Question: I have several sets of data. Each set is a list of numbers which is the distance from 0 that a particle has travelled. Each set is associated with a finite time, so set 1 is the distances at T=0; set 2 is the distances at T=1 and so on. The size of each set is the total number of particles and the size of each set is the same.
I want to plot a concentration vs distance line.
For example, if there are 1000 particles (the size of the sets); at time T=0 then the plot will just be a straight line x=0 because all the particles are at 0 (the set contains 1000 zeroes). So the concentration at x=0 =100% and is 0% at all other distances
At T=1 and T=2 and so on, the distances will increase (generally) so I might have sets that look like this: (just an example)
T1 = (1.1,2.2,3.0,1.2,3.2,2.3,1.4...) etc T2 = (2.9,3.2,2.6,4.5,4.3,1.4,5.8...) etc
it is likely that each number in each set is unique in that set
The aim is to have several plots (I can eventually plot them on one graph) that show the concentration on the y-axis and the distance on the x-axis. I imagine that as T increases T0, T1, T2 then the plot will flatten until the concentration is roughly the same everywhere.
The x-axis (distance) has a fixed maximum which is the same for each plot. So, for example, some sets will have a curve that hits zero on the y-axis (concentration) at a low value for x (distance) but as the time increases, I envisage a nearly flat line where the line does not cross the x-axis (concentration is non-zero everywhere)
I have tried this with a histogram, but it is not really giving the results I want. I would like a line plot but have to try and put the distances into common-sense sized bins.
thank you W

some rough data
'''
Y1 = 1.0e-09 * [0.3358, 0.3316, 0.3312, 0.3223, 0.2888, 0.2789, 0.2702,...
0.2114, 0.1919, 0.1743, 0.1738, 0.1702, 0.0599, 0.0003, 0, 0, 0, 0, 0, 0];
Y2 = 1.0e-08 * [0.4566, 0.4130, 0.3439, 0.3160, 0.3138, 0.2507, 0.2483,...
0.1714, 0.1371, 0.1039, 0.0918, 0.0636, 0.0502, 0.0399, 0.0350, 0.0182,...
0.0010, 0, 0, 0];
Y3 = 1.0e-07 * [0.2698, 0.2671, 0.2358, 0.2250, 0.2232, 0.1836, 0.1784,...
0.1690, 0.1616, 0.1567, 0.1104, 0.0949, 0.0834, 0.0798, 0.0479, 0.0296,...
0.0197, 0.0188, 0.0173, 0.0029];
'''
These data sets contain the distances of just 20 particles. The 'Y0' set is zeros. I will be dealing with thousands, so the data sets will be too large.
Thankyou
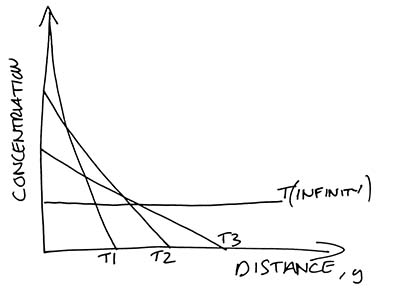
Answer: Well, basically, you just miss the 'hold' command. But first, put all your data in one matrix, like this:
'''
Y = [1.0e-09 * [0.3358, 0.3316, 0.3312, 0.3223, 0.2888, 0.2789, 0.2702,...
0.2114, 0.1919, 0.1743, 0.1738, 0.1702, 0.0599, 0.0003, 0, 0, 0, 0, 0, 0];
1.0e-08 * [0.4566, 0.4130, 0.3439, 0.3160, 0.3138, 0.2507, 0.2483,...
0.1714, 0.1371, 0.1039, 0.0918, 0.0636, 0.0502, 0.0399, 0.0350, 0.0182,...
0.0010, 0, 0, 0];
1.0e-07 * [0.2698, 0.2671, 0.2358, 0.2250, 0.2232, 0.1836, 0.1784,...
0.1690, 0.1616, 0.1567, 0.1104, 0.0949, 0.0834, 0.0798, 0.0479, 0.0296,...
0.0197, 0.0188, 0.0173, 0.0029]];
'''
Then you need to plot each time step separately, and use the 'hold on' to paste them on the same axes:
'''
hold on
for r = size(Y,1)👎1
histogram(Y(r,:));
end
hold off
T_names = [repmat('T',size(Y,1),1) num2str((size(Y,1)👎1).')];
legend(T_names)
'''
Which will give you (using the example data):
<URL>
Notice, that in the loop I iterate on the rows backwards - that's just to make the narrower histograms plot on the wider, so you can see all of them clearly.
In case you want continues lines, and not bins, you have to first get the histogram values by 'histcounts', then plot them like a line:
'''
hold on
for r = 1:size(Y,1)
[H,E] = histcounts(Y(r,:));
plot(E,[H(1) H])
end
hold off
T_names = [repmat('T',size(Y,1),1) num2str((1:size(Y,1)).')];
legend(T_names)
'''
With your small example data it doesn't look so impressive though:
<URL>